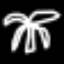
Label: palm tree